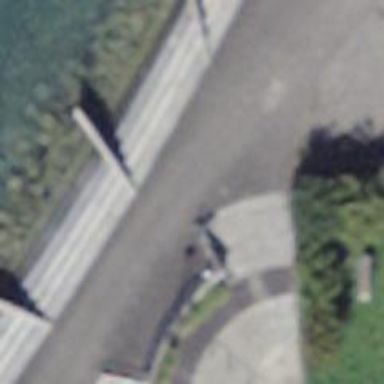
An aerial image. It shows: Concrete steps.